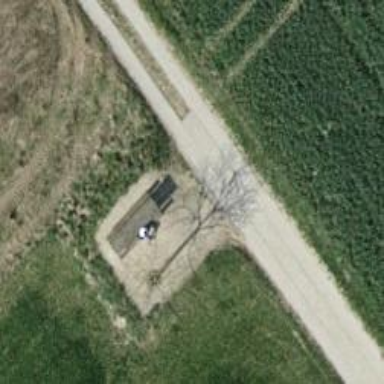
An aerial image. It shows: Picnic table located in leisure land area.